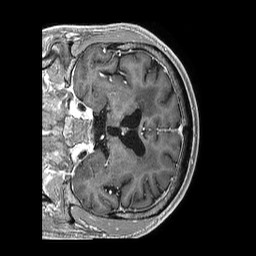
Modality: T1w
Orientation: coronal
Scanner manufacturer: philips
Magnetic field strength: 1.5 T
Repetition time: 0.007516 s
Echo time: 0.003408 s